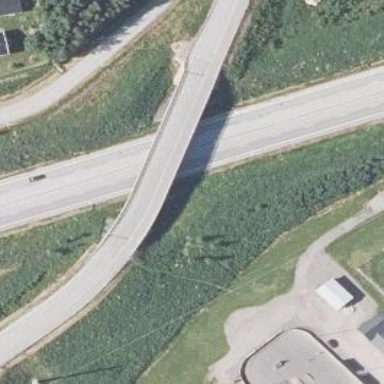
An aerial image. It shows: Asphalt cycleway on bridge.